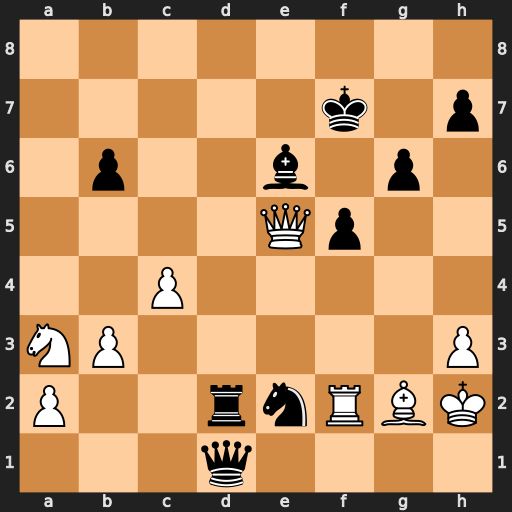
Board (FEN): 8/5k1p/1p2b1p1/4Qp2/2P5/NP5P/P2rnRBK/3q4
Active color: w
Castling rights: -
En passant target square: -
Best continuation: Rf1 Qxf1 Bxf1 Nd4+ Kh1